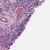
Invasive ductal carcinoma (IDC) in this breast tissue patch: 1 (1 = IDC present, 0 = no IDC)